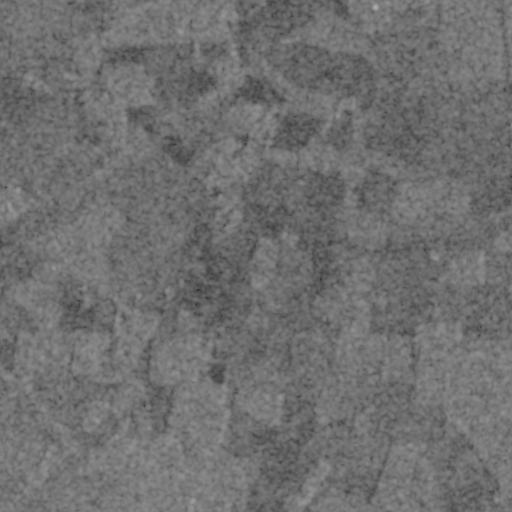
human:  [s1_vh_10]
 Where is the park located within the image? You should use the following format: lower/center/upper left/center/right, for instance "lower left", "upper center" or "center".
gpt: The park is located in the center right of the image.
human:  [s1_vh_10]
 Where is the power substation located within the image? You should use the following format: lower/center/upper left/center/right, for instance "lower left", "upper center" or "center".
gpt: The power substation is located in the upper right of the image.
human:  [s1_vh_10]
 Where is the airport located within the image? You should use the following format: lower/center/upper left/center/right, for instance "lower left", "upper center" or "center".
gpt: There is no airport in the image.

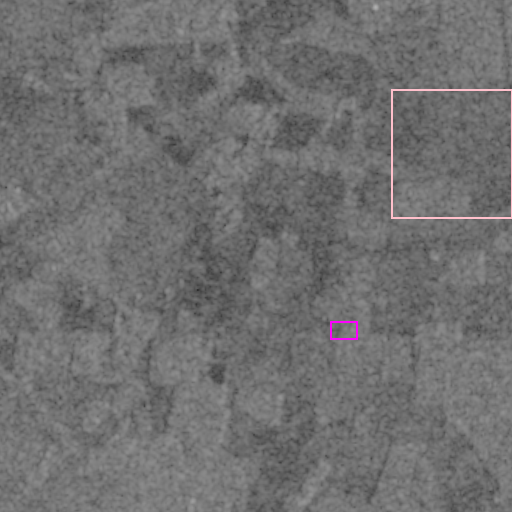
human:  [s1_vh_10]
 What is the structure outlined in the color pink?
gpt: The structure outlined in pink is a crop field.
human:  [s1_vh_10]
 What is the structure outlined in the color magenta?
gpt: The structure outlined in magenta is a park.
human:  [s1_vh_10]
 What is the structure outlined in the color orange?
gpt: There is no orange outline.